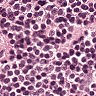
Metastatic tissue present: no